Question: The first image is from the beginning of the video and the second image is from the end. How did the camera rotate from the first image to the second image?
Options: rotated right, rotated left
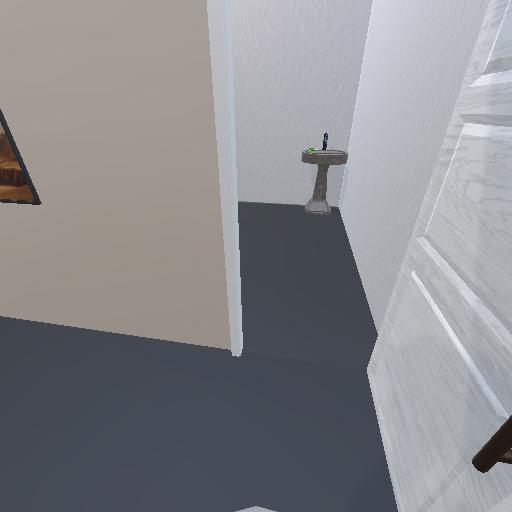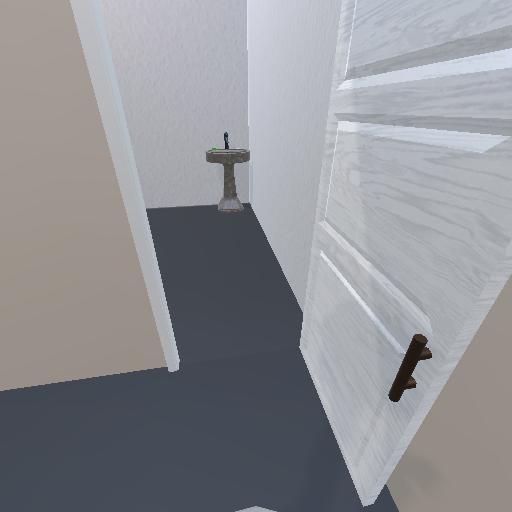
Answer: rotated right